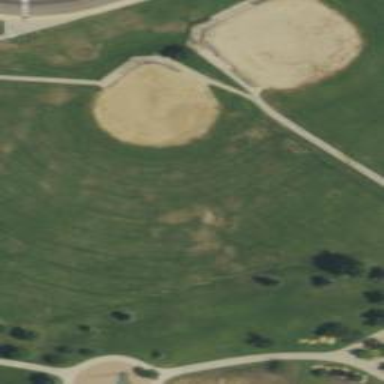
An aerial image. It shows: Baseball pitch for leisure land.